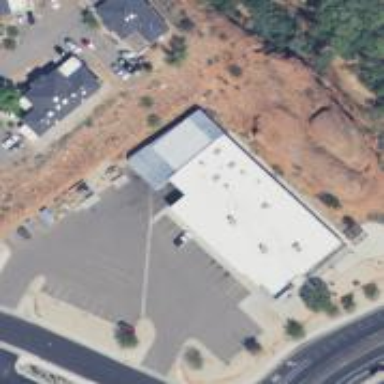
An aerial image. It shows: Commercial building.